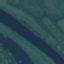
Label: River